Field crop: tomato
Growth stage: 2
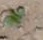
Species: solanum